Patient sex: M
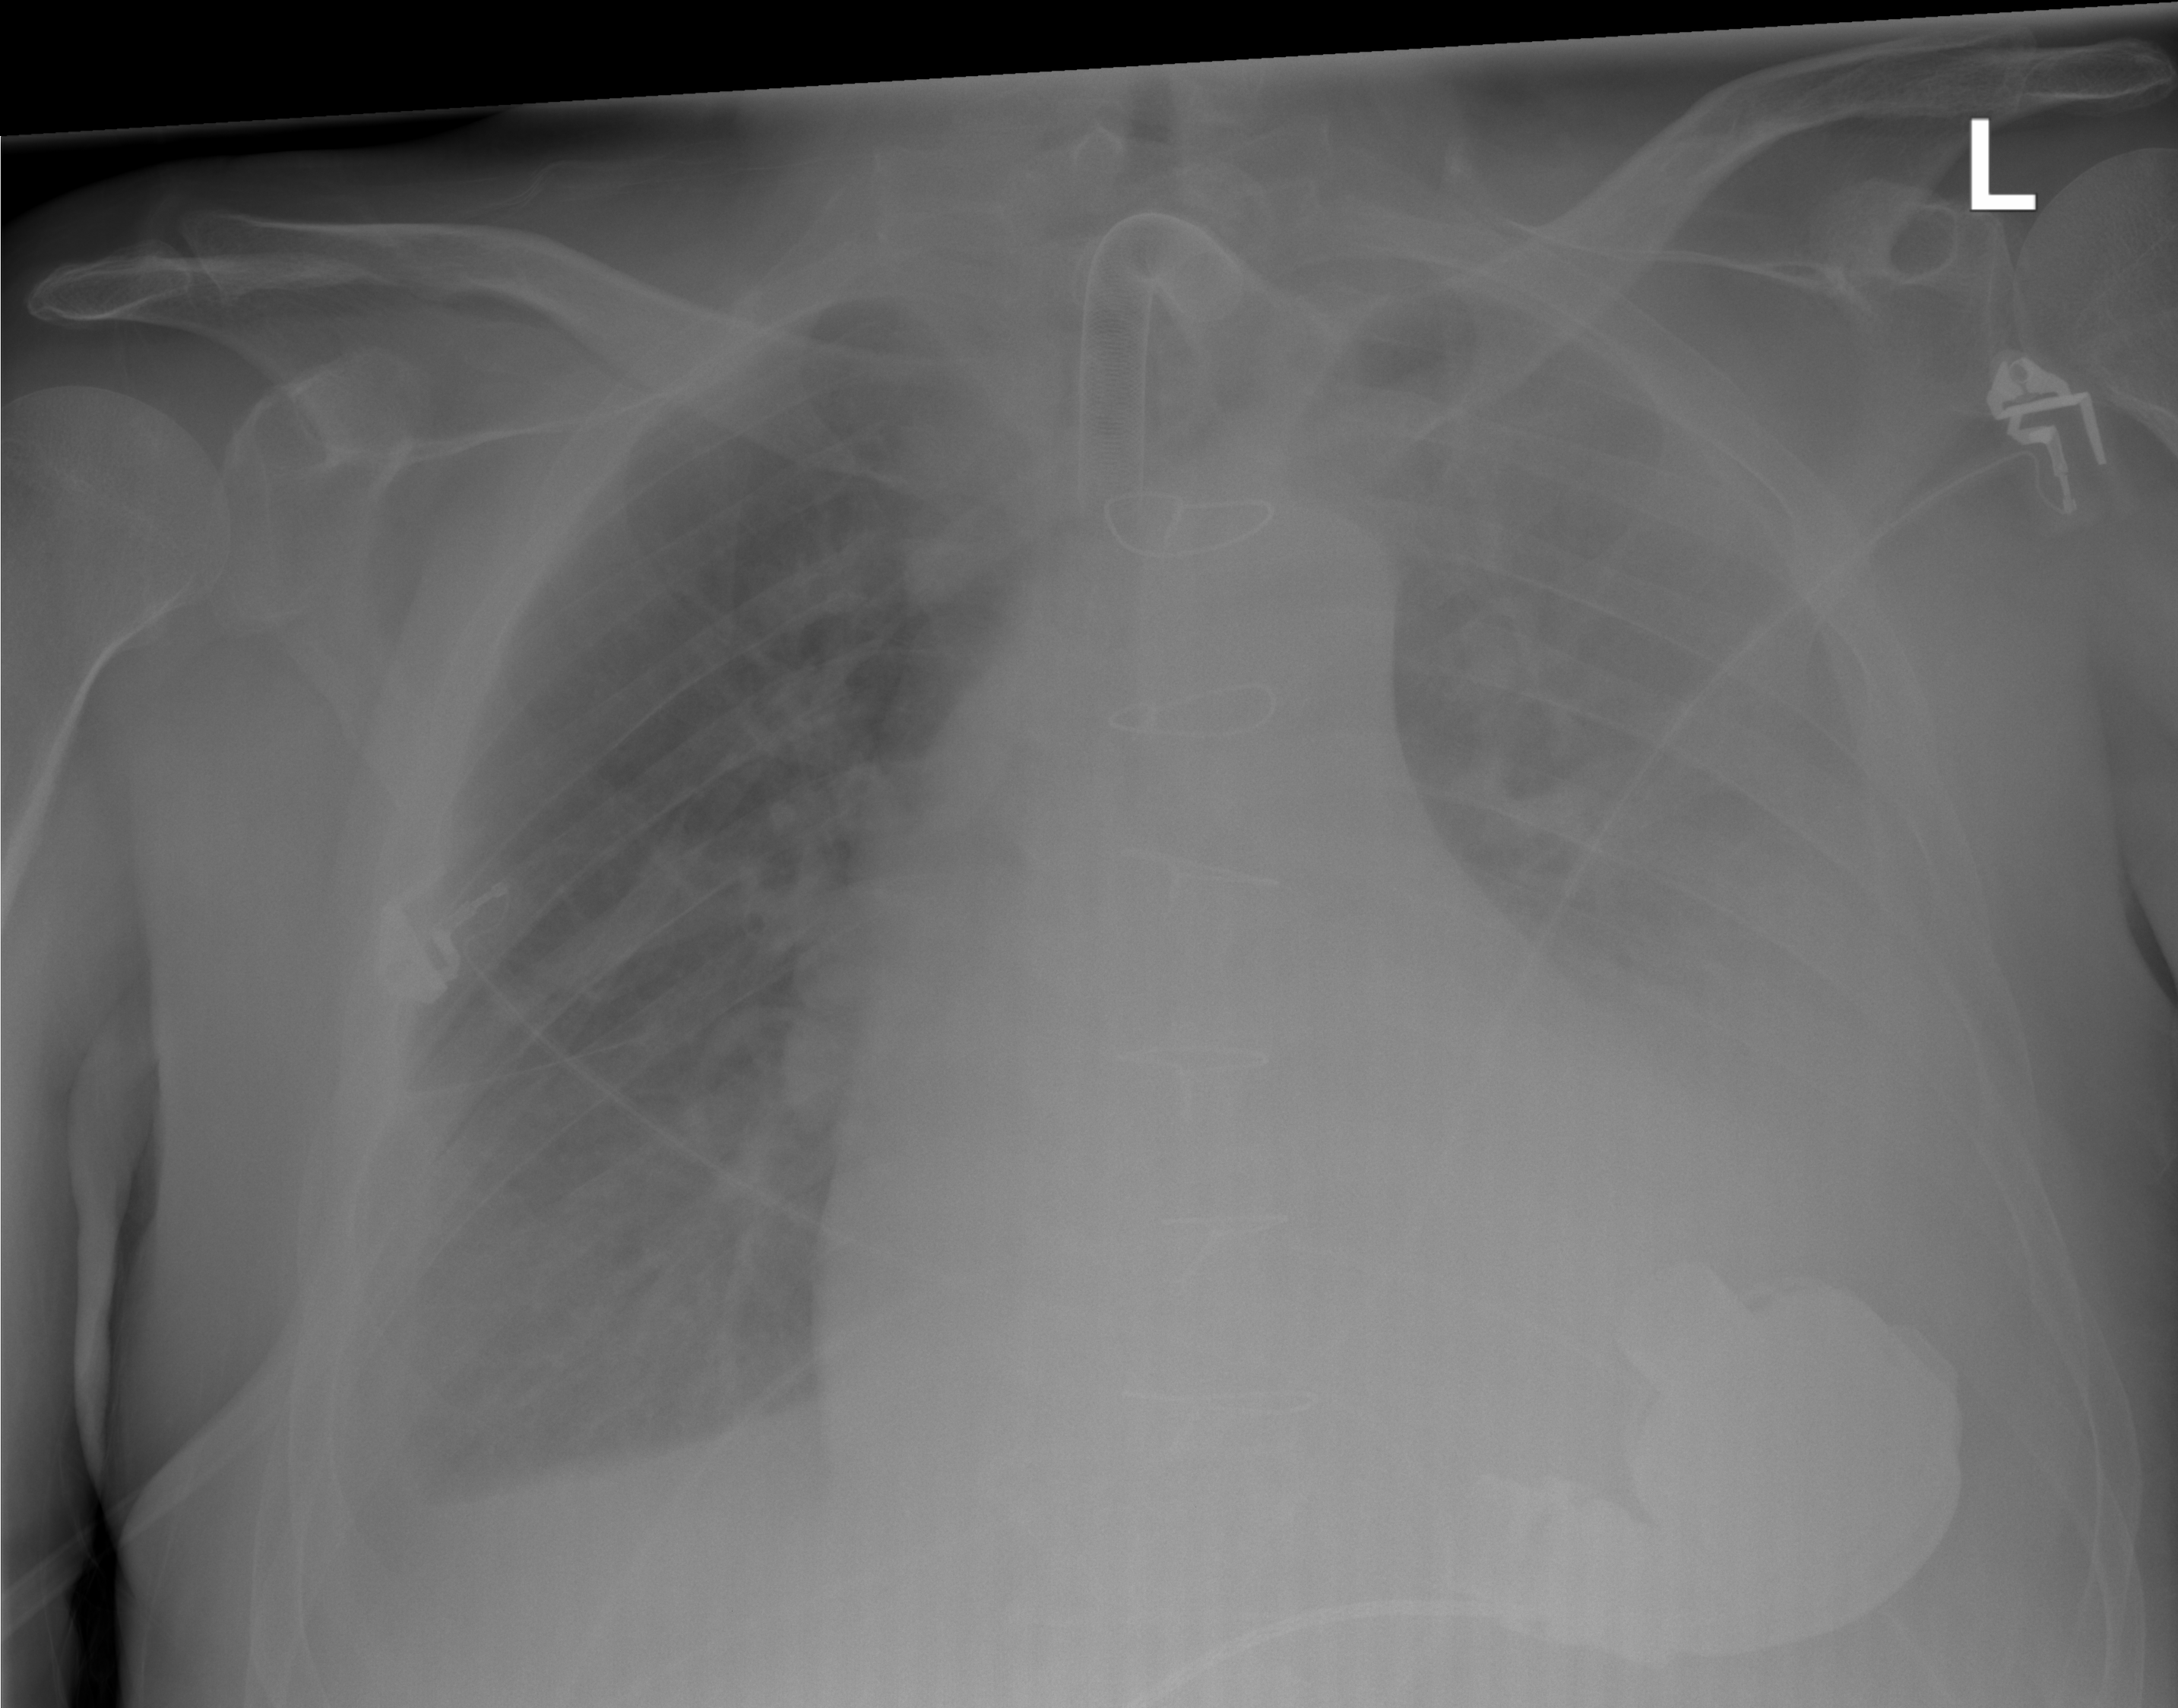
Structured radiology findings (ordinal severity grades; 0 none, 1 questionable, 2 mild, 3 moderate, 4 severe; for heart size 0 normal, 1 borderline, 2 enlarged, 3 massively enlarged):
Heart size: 2
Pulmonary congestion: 2
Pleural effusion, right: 2
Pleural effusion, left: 3
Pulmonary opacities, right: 0
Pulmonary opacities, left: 0
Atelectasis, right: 2
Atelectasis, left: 3